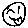
Label: smiley face